Question: What is the largest number from the image?
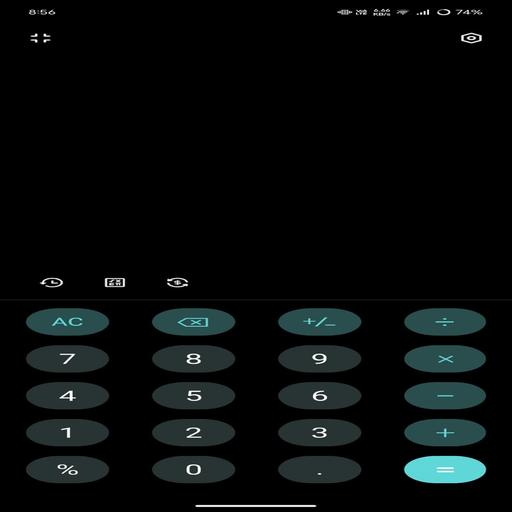
Answer: Nine